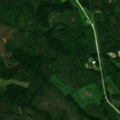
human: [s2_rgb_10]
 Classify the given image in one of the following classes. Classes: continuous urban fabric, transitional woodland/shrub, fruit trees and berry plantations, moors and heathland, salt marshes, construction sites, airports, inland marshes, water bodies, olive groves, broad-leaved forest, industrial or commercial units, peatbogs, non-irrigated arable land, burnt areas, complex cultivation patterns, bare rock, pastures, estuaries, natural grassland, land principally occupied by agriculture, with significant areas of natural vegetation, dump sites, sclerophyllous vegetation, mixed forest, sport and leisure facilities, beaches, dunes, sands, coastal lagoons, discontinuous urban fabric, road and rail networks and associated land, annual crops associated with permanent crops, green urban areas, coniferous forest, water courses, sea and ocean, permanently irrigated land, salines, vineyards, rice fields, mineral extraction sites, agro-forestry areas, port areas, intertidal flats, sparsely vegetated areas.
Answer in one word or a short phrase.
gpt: coniferous forest, mixed forest, transitional woodland/shrub